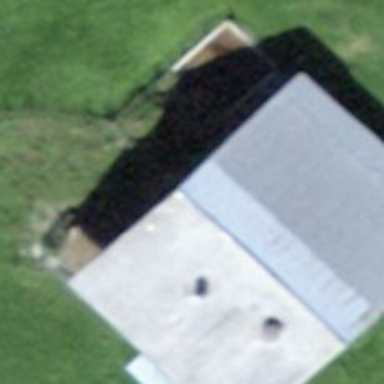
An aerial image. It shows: Cabin is depicted in the image.